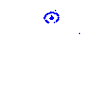
Particle: kaon